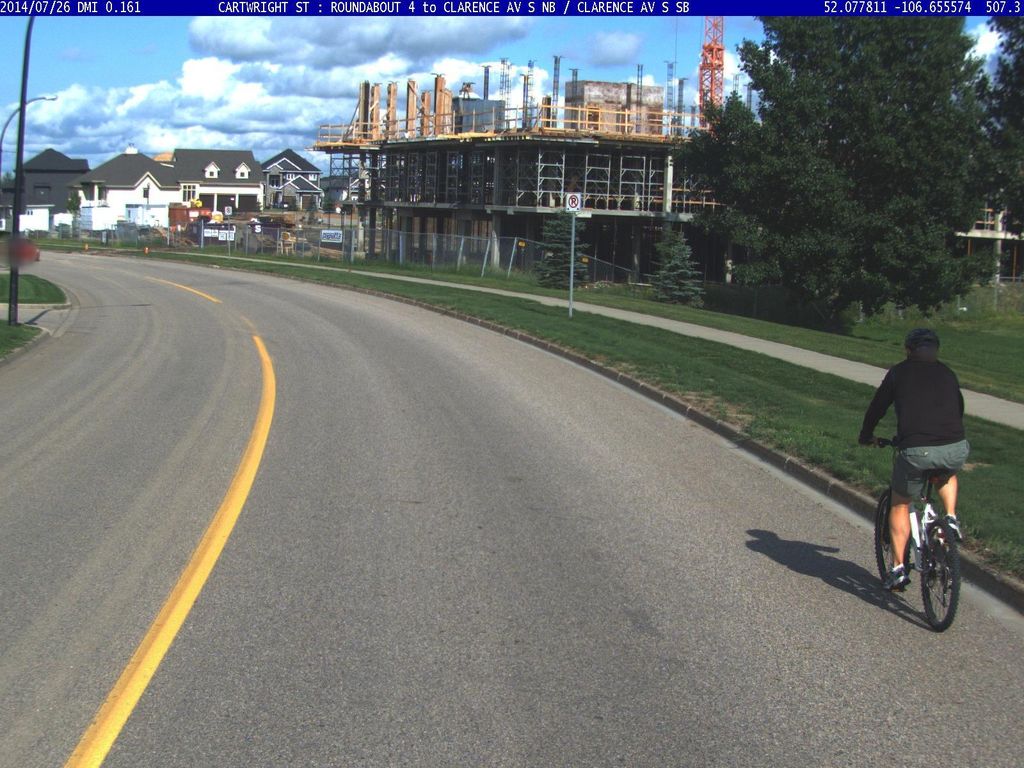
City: saskatoon